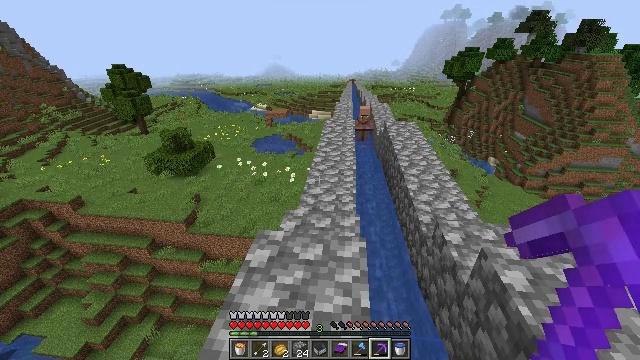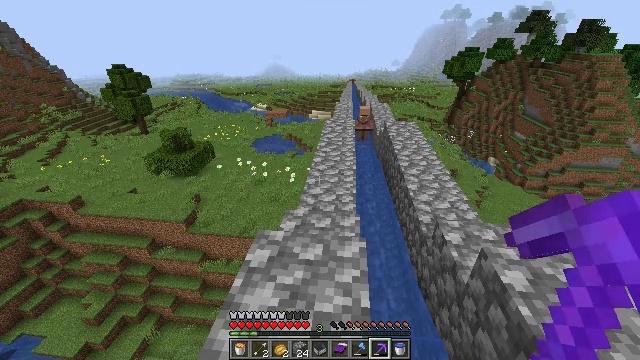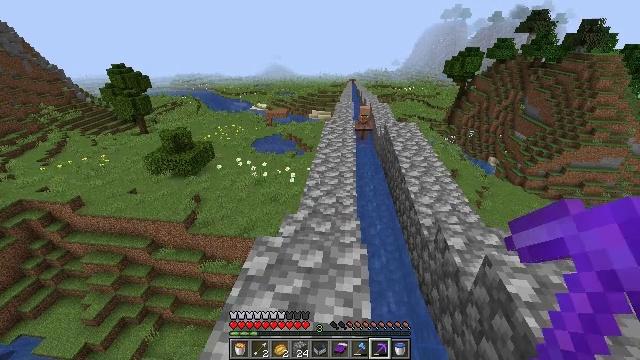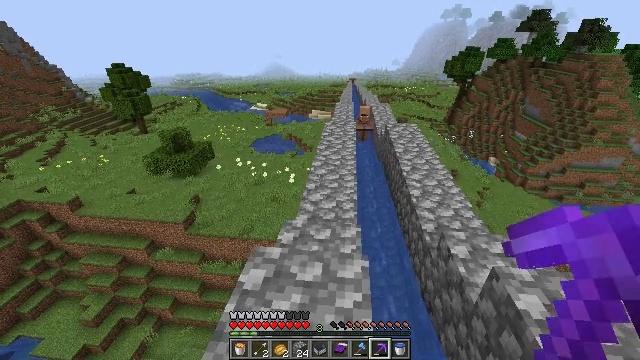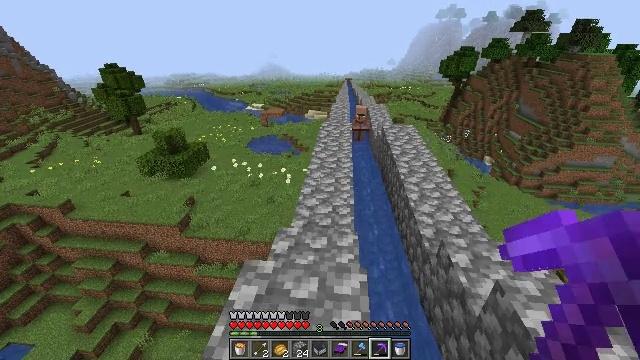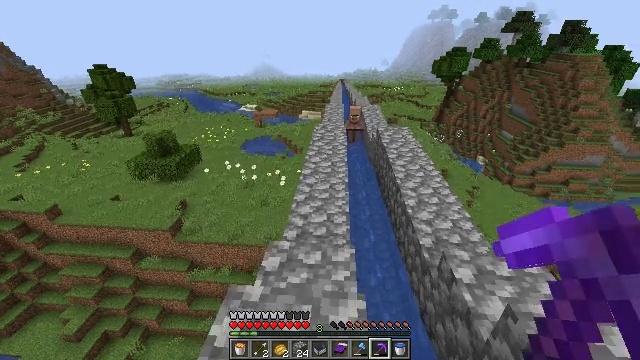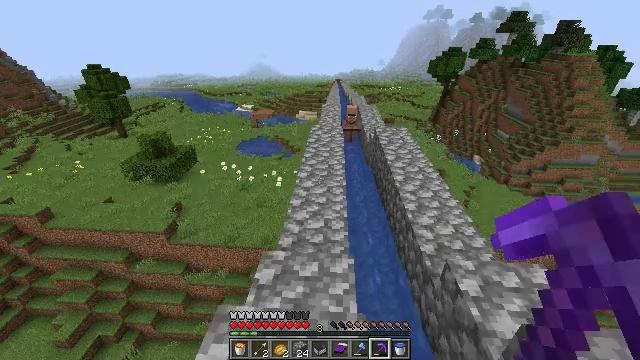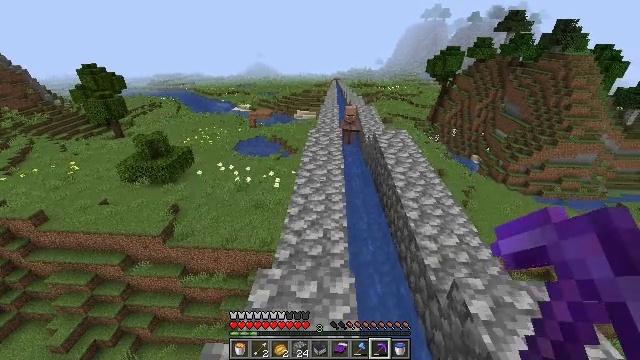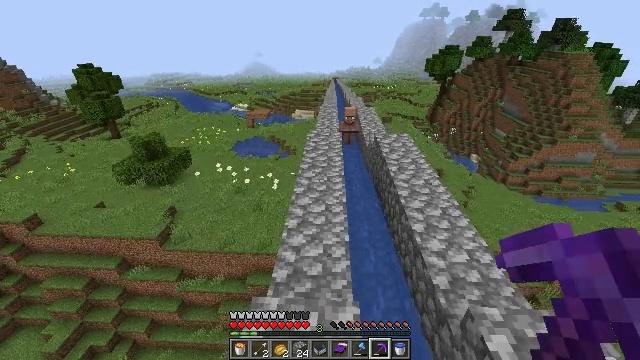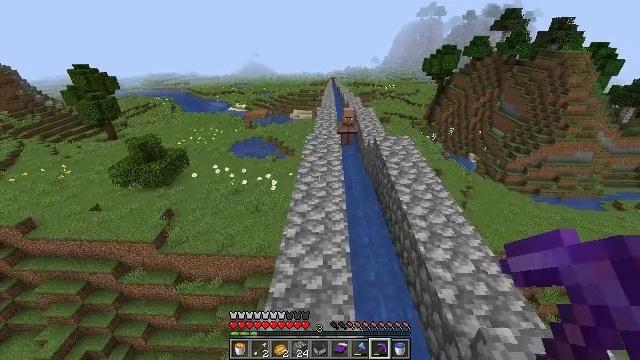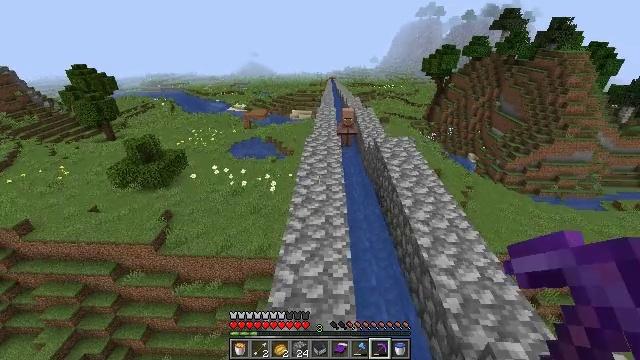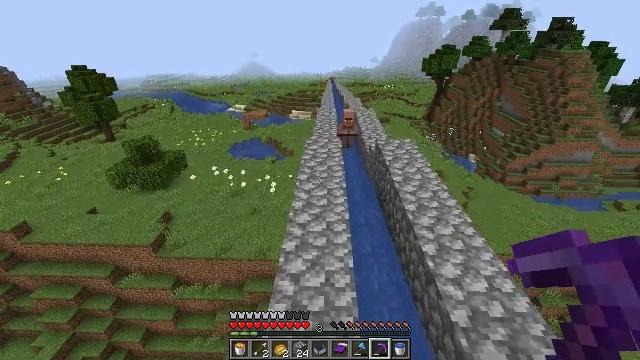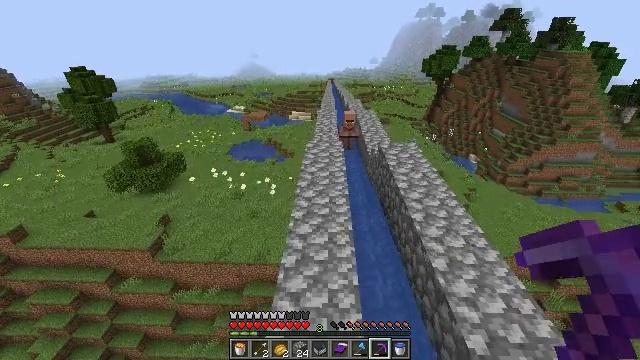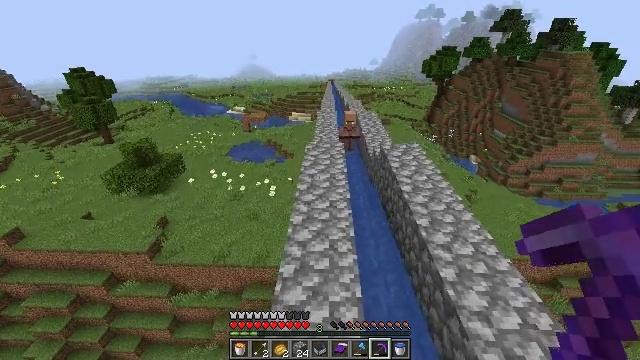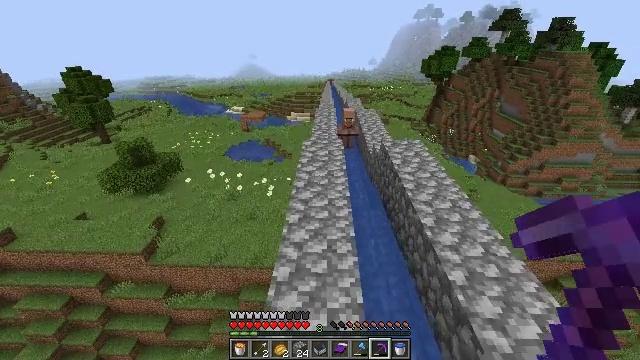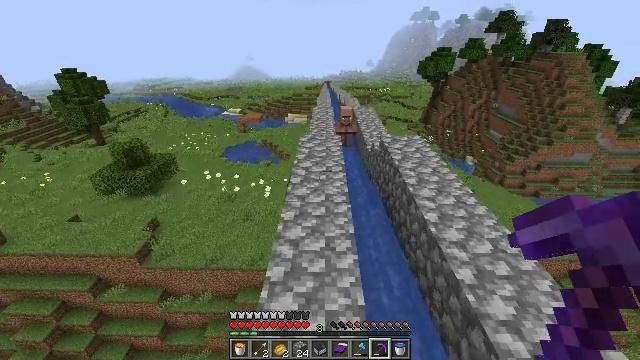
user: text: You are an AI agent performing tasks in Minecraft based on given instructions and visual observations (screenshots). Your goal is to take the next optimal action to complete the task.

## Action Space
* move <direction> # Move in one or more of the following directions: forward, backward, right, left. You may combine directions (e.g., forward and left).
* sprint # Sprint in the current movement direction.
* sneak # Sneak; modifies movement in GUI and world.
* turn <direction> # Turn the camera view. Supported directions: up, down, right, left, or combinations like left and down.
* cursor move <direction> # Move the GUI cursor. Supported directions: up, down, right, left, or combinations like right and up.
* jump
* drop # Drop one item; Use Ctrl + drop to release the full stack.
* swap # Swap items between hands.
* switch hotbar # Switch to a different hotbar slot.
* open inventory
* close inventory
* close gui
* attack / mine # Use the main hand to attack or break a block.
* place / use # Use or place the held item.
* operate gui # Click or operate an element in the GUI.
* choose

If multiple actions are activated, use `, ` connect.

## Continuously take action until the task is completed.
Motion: motion action
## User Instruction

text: Mine cobblestone underground.
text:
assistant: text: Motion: no_op
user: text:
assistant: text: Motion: move forward
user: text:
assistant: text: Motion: move forward
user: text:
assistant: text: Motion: move forward
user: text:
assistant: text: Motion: move forward, turn right
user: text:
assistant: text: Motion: move forward
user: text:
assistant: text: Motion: move forward
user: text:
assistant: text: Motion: move forward
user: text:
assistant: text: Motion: move forward
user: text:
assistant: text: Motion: move forward
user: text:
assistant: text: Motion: move forward
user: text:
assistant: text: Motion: move forward
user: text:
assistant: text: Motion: move forward
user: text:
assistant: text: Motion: move forward
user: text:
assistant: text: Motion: move forward
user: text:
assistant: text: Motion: move forward
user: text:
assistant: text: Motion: move forward, turn right and up
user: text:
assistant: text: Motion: move forward, turn right and up
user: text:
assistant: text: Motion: move forward
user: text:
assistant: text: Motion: move forward
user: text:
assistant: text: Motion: move forward
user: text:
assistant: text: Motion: move forward
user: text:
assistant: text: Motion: move forward
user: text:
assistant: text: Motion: move forward
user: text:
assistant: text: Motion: move forward
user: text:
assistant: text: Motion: move forward
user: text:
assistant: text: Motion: move forward
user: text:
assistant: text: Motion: move forward
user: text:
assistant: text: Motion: move forward
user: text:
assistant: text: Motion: move forward